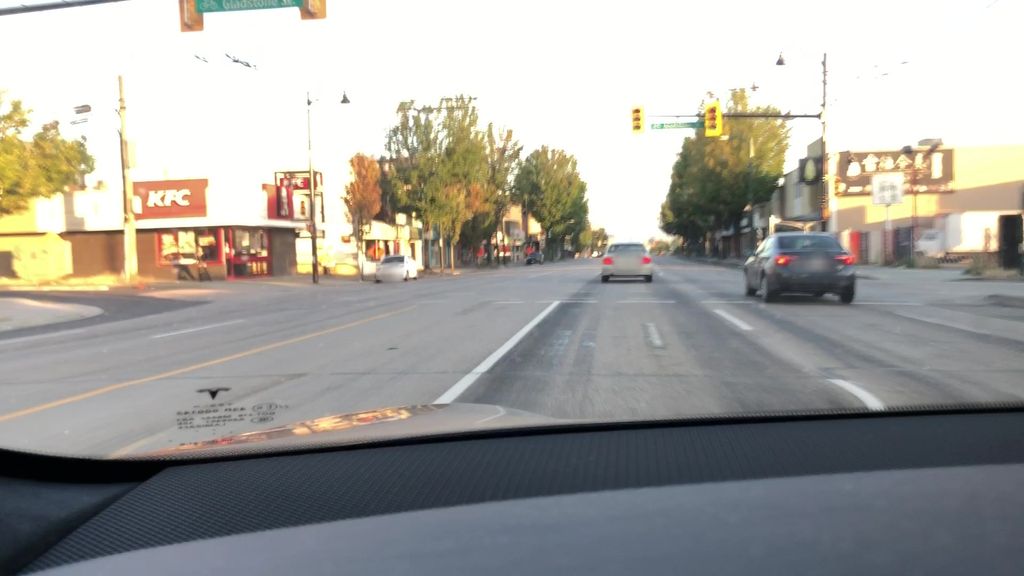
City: vancouver